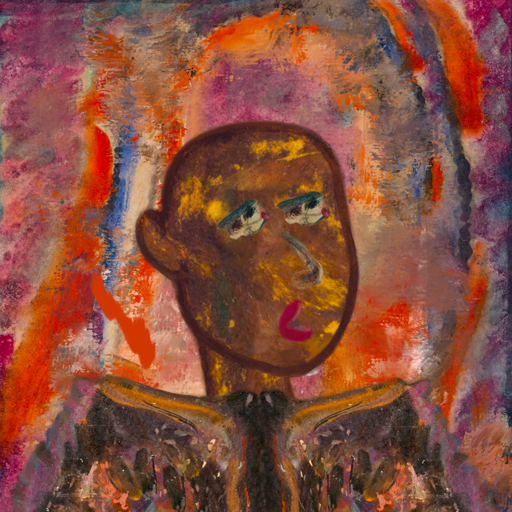
Background: Experience, Head And Neck Side: Comrade, Face Side: Pipe, Bust: Gypsy_Queen, Hair Side: Blank, Head Accessory: Blank, Second Necklace: Blank, Necklace: Blank, Baby: Blank